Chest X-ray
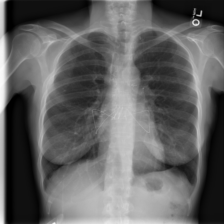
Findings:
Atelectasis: negative
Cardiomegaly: negative
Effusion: negative
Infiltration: negative
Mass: negative
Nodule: negative
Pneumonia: negative
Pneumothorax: negative
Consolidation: negative
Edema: negative
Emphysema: negative
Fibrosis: negative
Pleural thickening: negative
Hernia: negative